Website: macys
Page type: payment
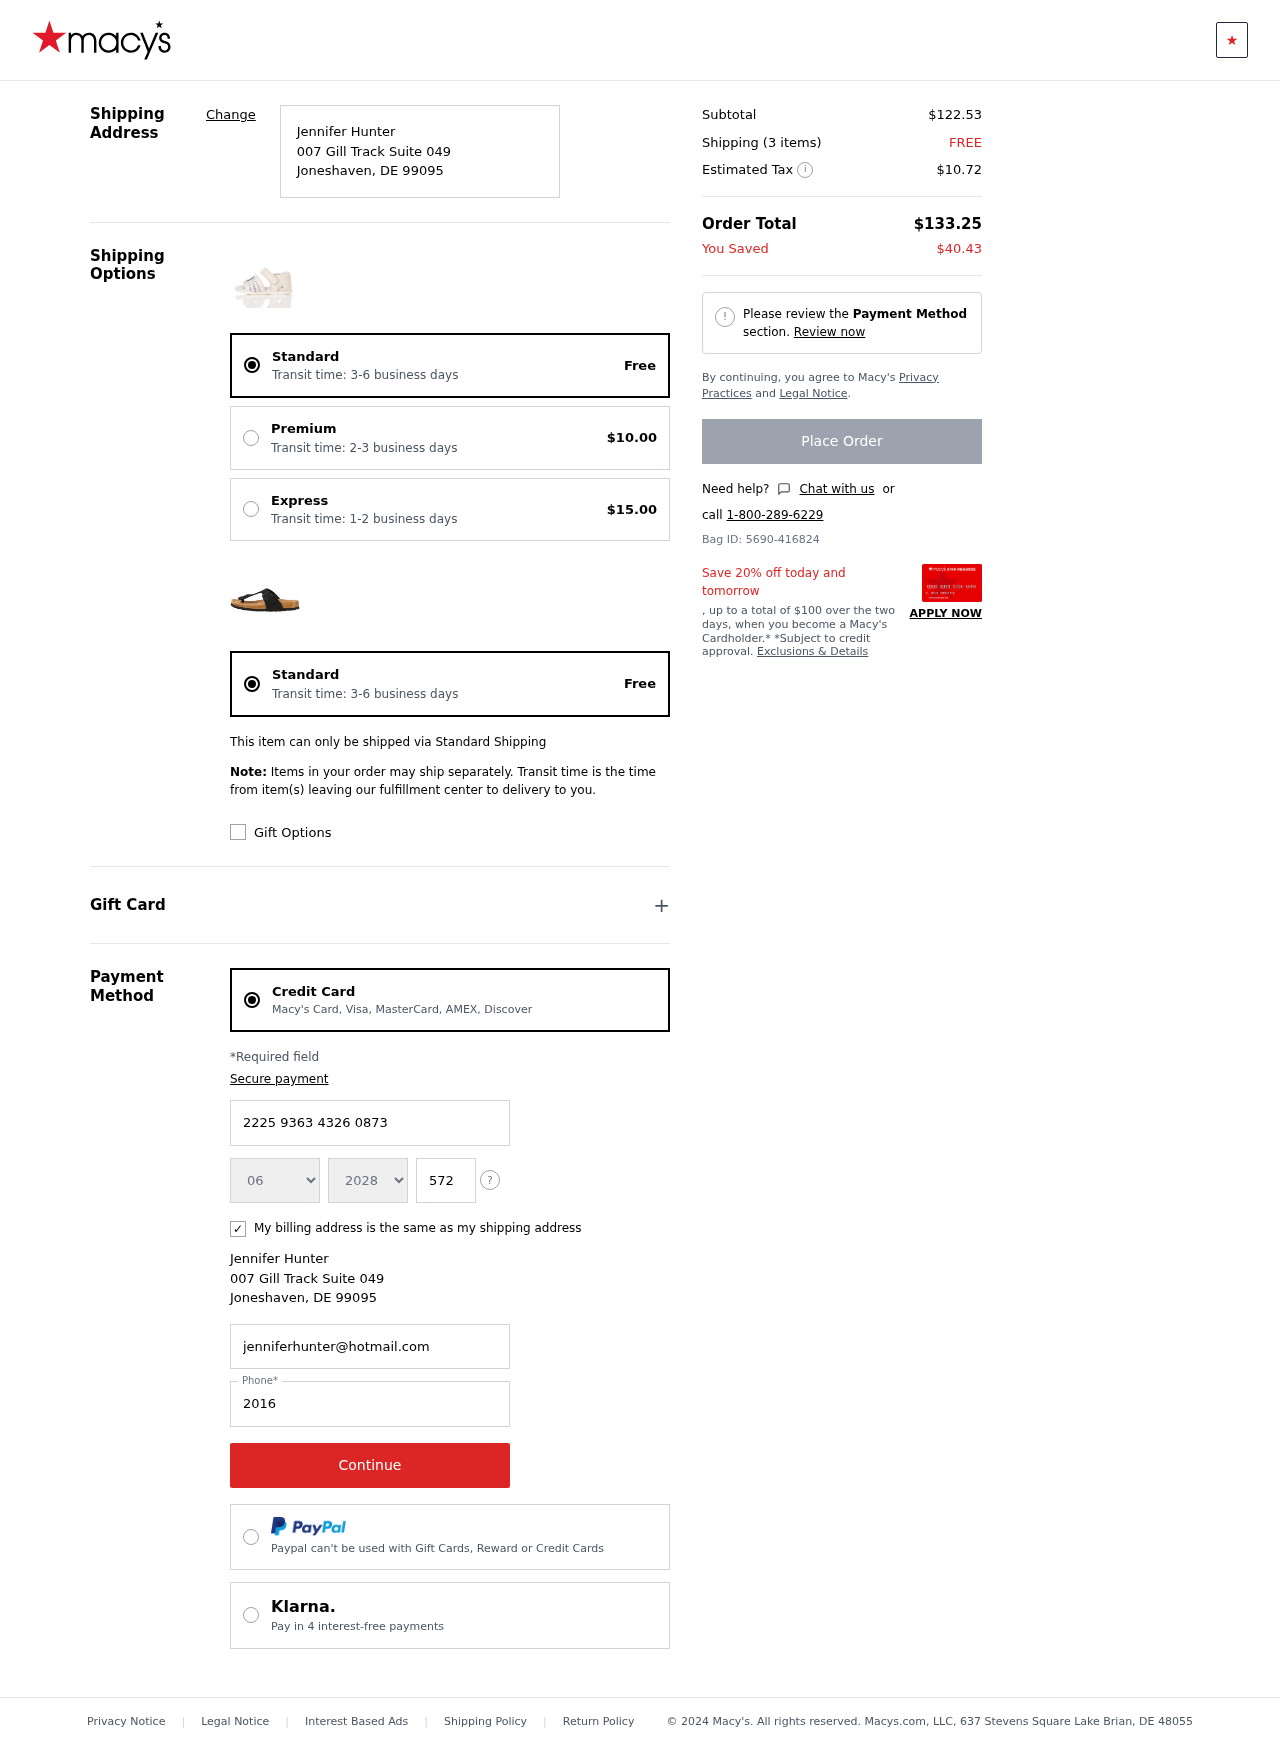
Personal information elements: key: PII_CARD_CVV
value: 572
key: PII_CARD_EXPIRY_MONTH
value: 06
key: PII_CARD_EXPIRY_YEAR
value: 28
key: PII_CARD_NUMBER
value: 2225 9363 4326 0873
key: PII_CITY
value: Joneshaven
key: PII_EMAIL
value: jenniferhunter@hotmail.com
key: PII_FULLNAME
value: Jennifer Hunter
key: PII_PHONE
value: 2016181135
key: PII_POSTCODE
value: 99095
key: PII_STATE_ABBR
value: DE
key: PII_STREET
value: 007 Gill Track Suite 049
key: PII_FULLNAME2
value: Jennifer Hunter
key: PII_CITY2
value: Joneshaven
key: PII_STATE_ABBR2
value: DE
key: PII_POSTCODE_FULL
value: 99095
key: PII_POSTCODE_NUMERIC
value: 99095
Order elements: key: ORDER_DELIVERY_DATE
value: Transit time: 3-6 business days
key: ORDER_SHIPPING_STANDARD
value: Free
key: ORDER_SHIPPING_PREMIUM
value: $10.00
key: ORDER_SHIPPING_EXPRESS
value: $15.00
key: ORDER_DELIVERY_DATE2
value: Transit time: 3-6 business days
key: ORDER_SHIPPING_STANDARD2
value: Free
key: ORDER_SUBTOTAL
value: $122.53
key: ORDER_NUM_ITEMS
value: Shipping (3 items)
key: ORDER_SHIPPING_COST
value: FREE
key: ORDER_TAX
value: $10.72
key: ORDER_TOTAL
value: $133.25
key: ORDER_SAVINGS
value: $40.43
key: ORDER_ID
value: Bag ID: 5690-416824